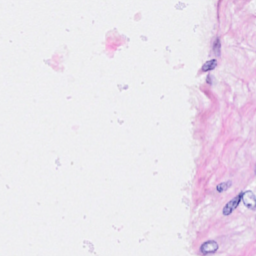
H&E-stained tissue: Breast